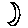
Label: moon